Question: I have two vectors of matching lengths. They are readings from two different sensors (one is from a smartphone and the other is from a wiimote) of the same hand movement. I am trying to find the time offset between them to synchronise the readings for further processing. The readings I get are of the format (Time(ms) Value) for accelerations in the X,Y and Z direction.
For the synchronization, I plotted the cross-correlation function 'xcorr2()' between the two sets. I am getting the same graph (a weird triangle peak and a straight line at the bottom) for Accelerations along the x, y and z directions (which I guess is good) but I don't know how to interpret it. What do the axes in the graph represent?
Can anyone explain to me what 'xcorr2()' means in a qualitative sense. From the correlation function, how do I determine the offset (i.e. how many seconds is sensor1 behind sensor2)?

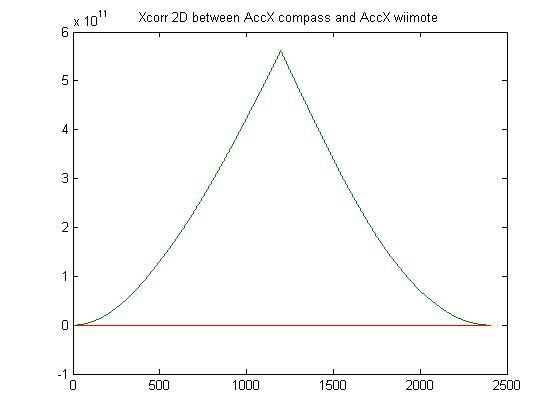
Answer: I concur with the comment made above by Predictor. To align the time series against each-other, I would pick 'xcorr()' without the 2. Consider correlating only the acceleration magnitudes. For example: